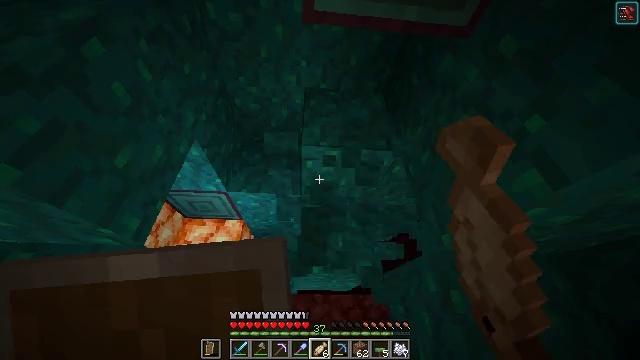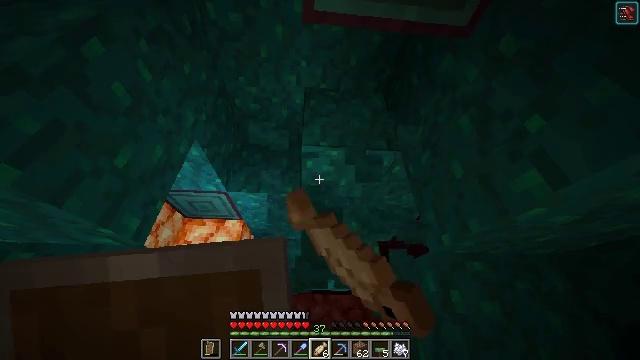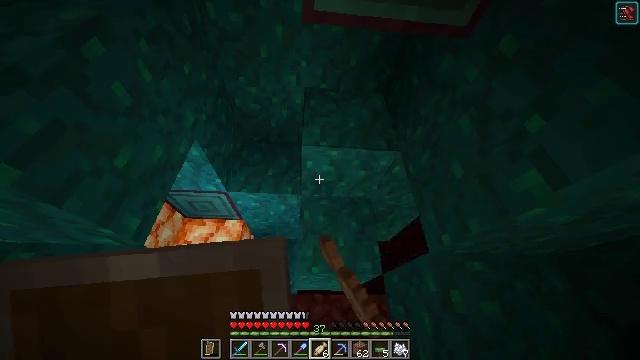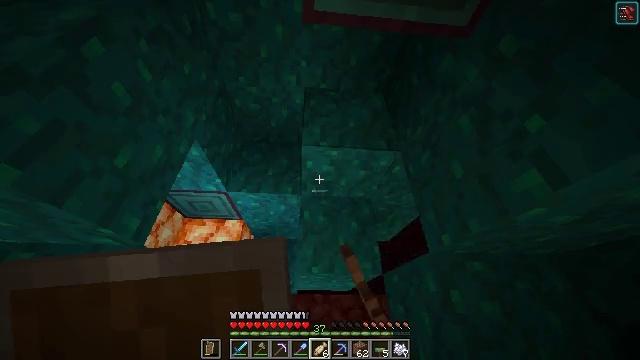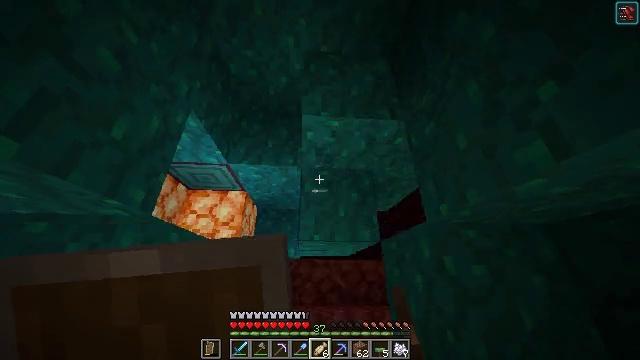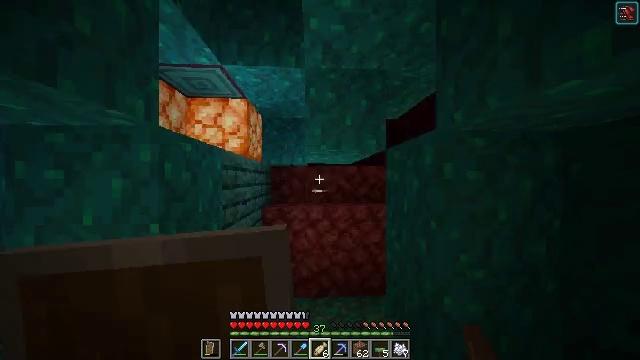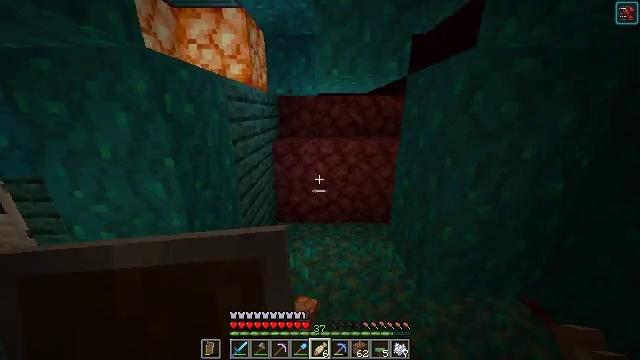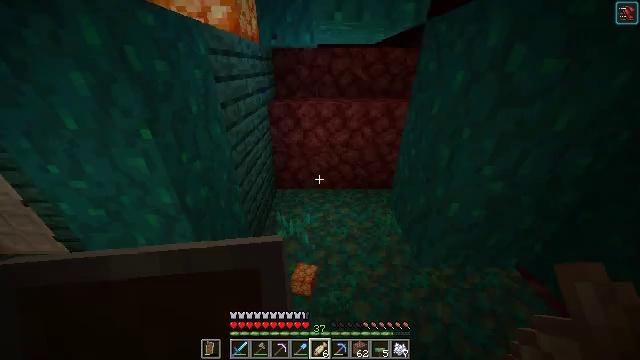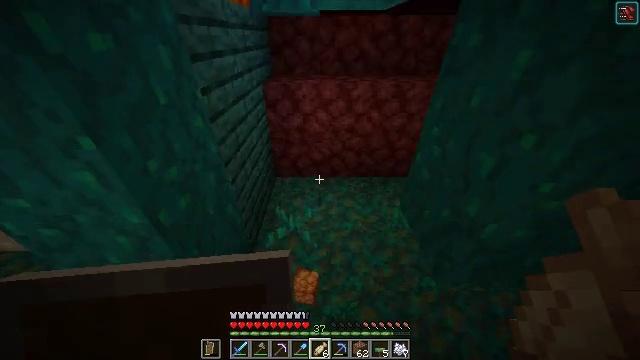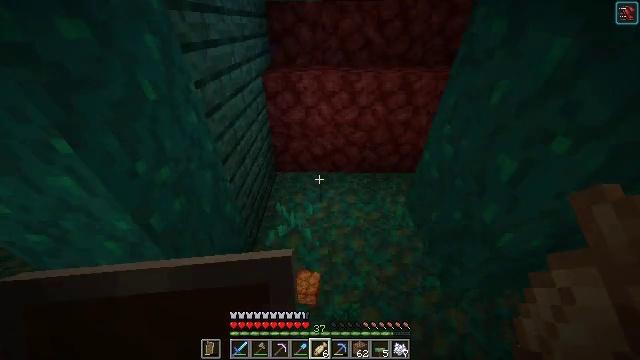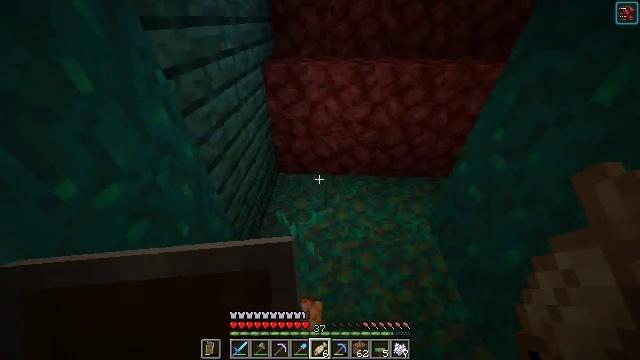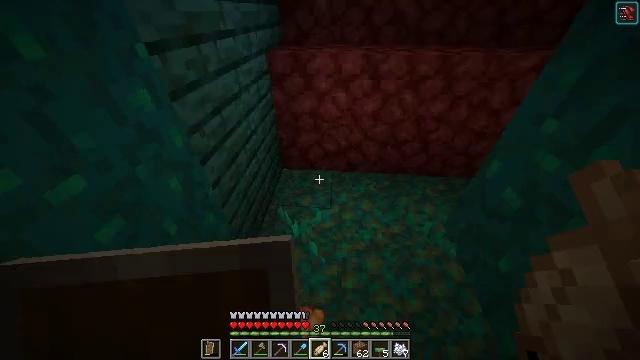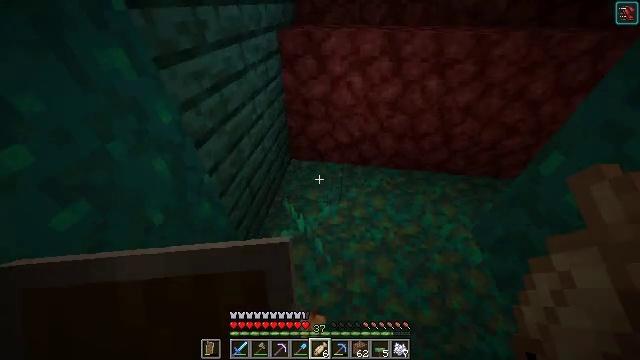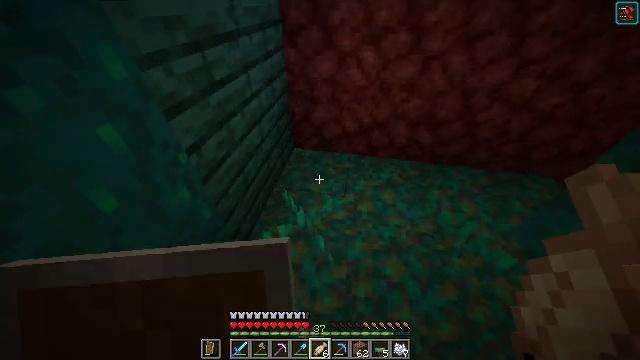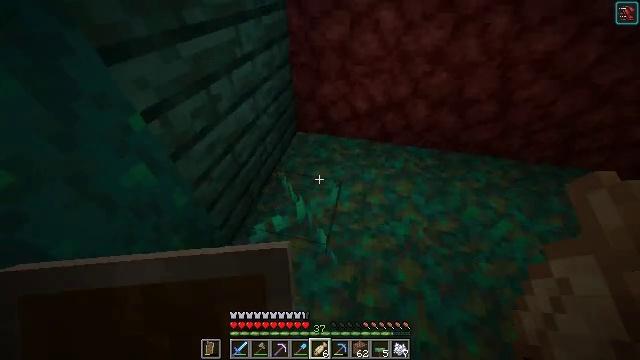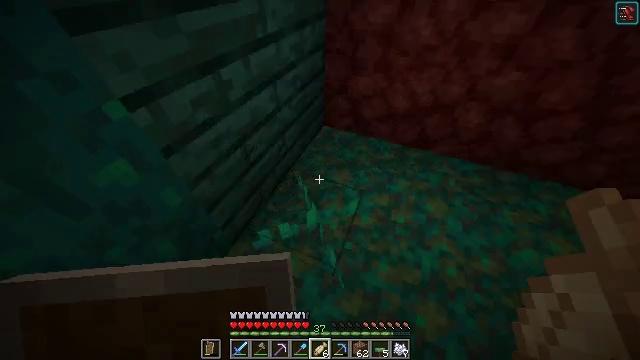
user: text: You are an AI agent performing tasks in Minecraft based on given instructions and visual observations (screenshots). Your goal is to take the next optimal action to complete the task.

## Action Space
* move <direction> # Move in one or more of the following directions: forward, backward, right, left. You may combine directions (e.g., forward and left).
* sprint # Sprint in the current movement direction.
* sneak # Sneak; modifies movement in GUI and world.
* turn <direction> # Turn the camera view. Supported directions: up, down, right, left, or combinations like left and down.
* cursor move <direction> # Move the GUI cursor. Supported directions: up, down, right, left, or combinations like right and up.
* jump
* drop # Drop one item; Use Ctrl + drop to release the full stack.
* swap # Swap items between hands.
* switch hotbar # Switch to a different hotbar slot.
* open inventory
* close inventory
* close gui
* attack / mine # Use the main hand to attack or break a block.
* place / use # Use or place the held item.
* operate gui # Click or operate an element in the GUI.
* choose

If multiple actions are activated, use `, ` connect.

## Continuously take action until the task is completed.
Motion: motion action
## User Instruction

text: Collect warped stem for crafting.
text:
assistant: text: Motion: attack / mine
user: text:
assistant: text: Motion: attack / mine
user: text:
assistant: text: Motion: no_op
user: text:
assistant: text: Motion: turn down
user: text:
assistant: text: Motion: turn left and down
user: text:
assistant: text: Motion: move forward, turn left and down
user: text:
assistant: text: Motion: move forward, turn down
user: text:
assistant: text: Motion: move forward, turn down
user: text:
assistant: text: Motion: move forward, turn down
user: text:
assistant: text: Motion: move forward, turn left and down
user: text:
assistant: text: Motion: move forward, turn left and down
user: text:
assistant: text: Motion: move forward, turn left and down
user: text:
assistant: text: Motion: move forward, turn left and down
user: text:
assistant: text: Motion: move forward, turn left and down
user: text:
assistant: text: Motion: turn left and down
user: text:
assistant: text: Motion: turn left and up
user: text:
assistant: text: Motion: turn left and up
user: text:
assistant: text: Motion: turn left and up
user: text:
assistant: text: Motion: turn left and up
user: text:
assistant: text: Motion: turn left and up
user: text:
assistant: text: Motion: turn left and up
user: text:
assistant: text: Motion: no_op
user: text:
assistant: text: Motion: no_op
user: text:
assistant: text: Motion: turn down
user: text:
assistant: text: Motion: no_op
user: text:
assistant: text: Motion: move forward, turn left and up
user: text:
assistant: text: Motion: move forward, turn left and up
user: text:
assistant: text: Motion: move forward
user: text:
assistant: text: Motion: move forward, turn left
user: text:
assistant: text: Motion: move forward, turn left